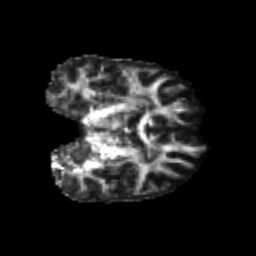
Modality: FA
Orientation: coronal
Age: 26
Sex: female
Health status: healthy
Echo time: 0.074 s